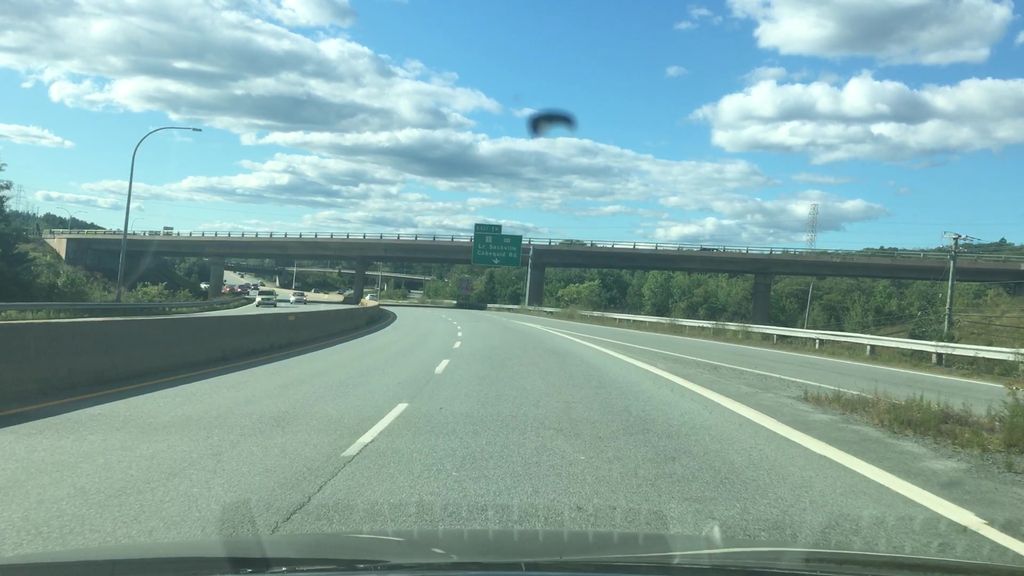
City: halifax